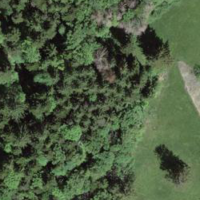
EUNIS habitat code: 44
Species observed at this site:
Succisa pratensis